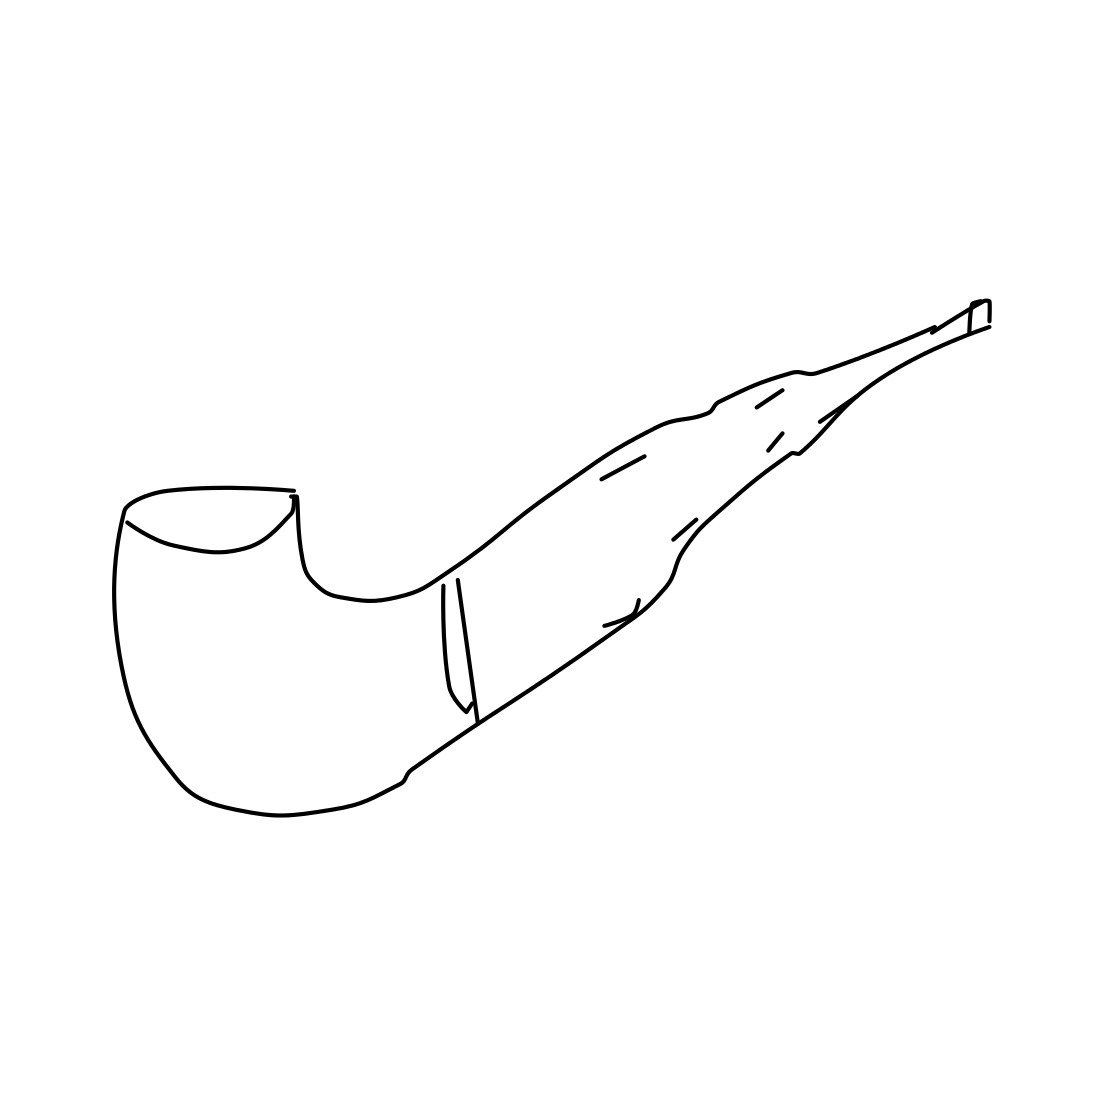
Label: pipe (for smoking)